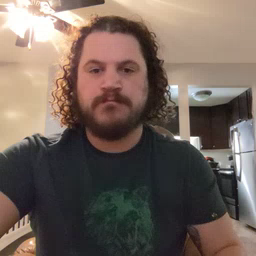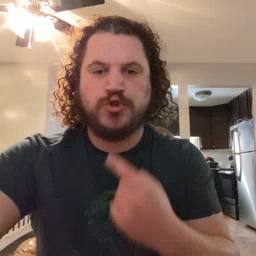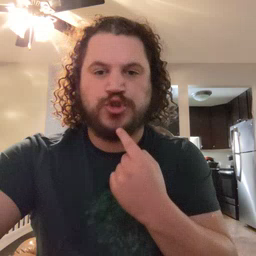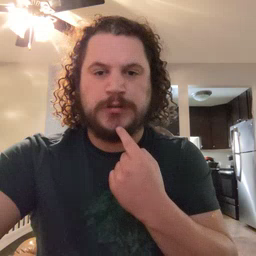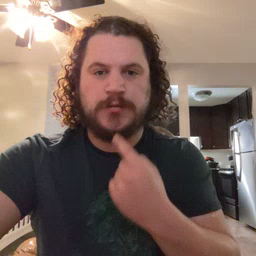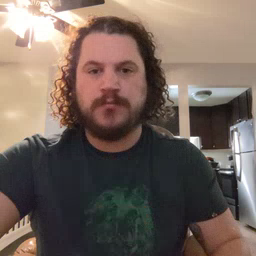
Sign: chin